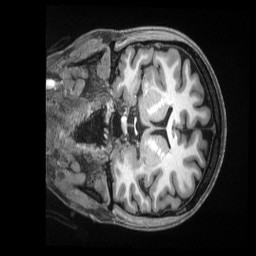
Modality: T1w
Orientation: coronal
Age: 25
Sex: female
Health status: ill
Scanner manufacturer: siemens
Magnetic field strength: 3 T
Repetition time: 2.5 s
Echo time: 0.00181 s